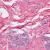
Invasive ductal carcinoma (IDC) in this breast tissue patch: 0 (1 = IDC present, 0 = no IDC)